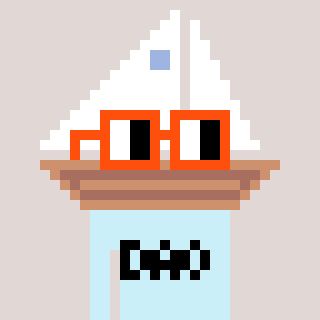
a pixel art character with square orange glasses, a sailboat-shaped head and a cold-colored body on a warm background